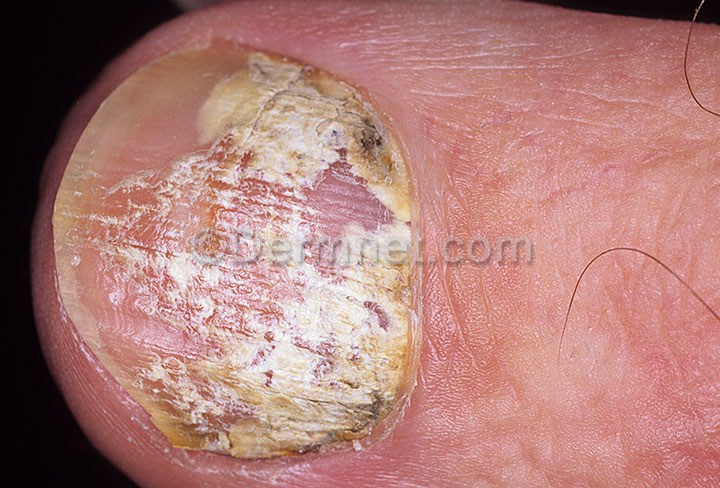
Disease: Nail Fungus and other Nail Disease